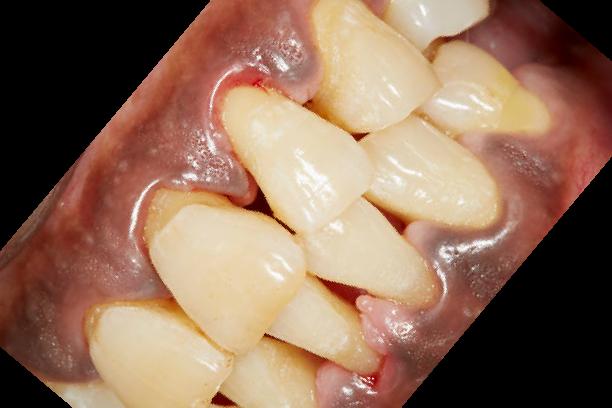
Condition: Gingivitis